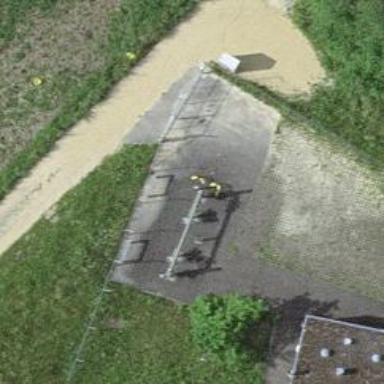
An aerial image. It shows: Pipeline structure.